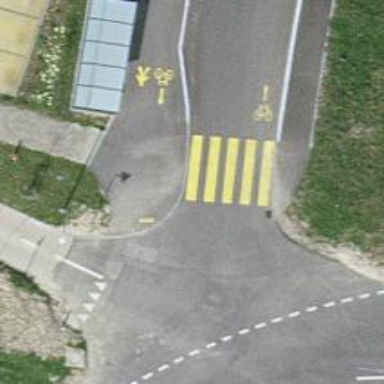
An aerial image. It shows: Marked crossing on the road.